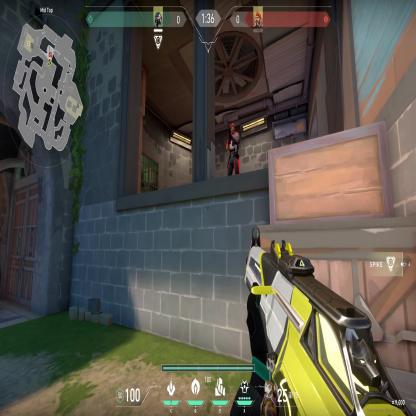
Label: enemy